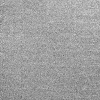
Atmospheric dust classification: dusty